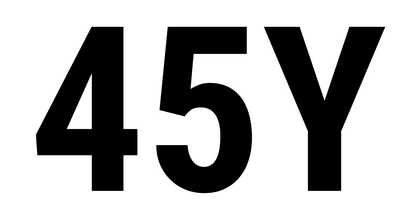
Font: Roboto_Condensed_Bold